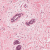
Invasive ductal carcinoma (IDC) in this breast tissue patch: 0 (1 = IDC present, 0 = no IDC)